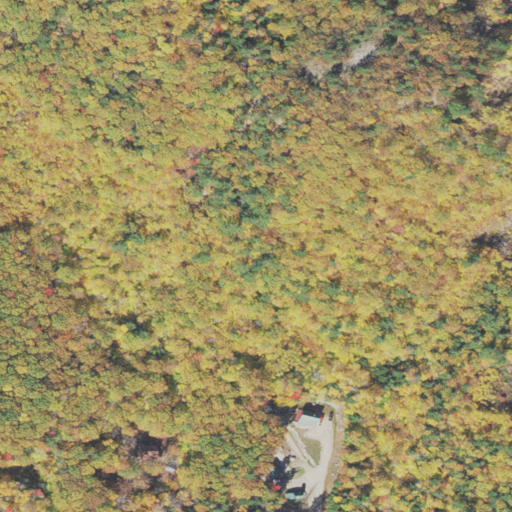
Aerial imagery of bench in New Hampshire named Chamberlain Ledge containing deciduous forest, mixed forest, shrub, medium intensity development, and open development